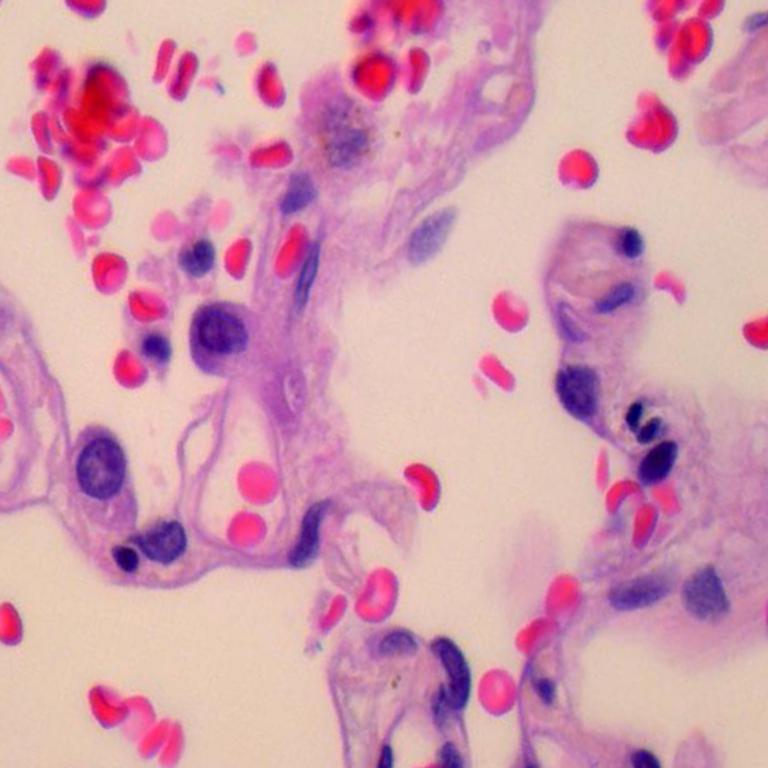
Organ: lung
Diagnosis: benign